八年级 · 组合几何学
已知: $A D$ 平分 $\angle C A B$, 且 $D C \perp A C, D B \perp A B$, 求证: $A B=A C$

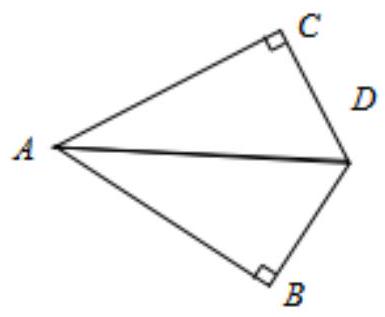
答案: 证明 $： \because \mathrm{AD}$ 平分 $\angle \mathrm{CAB}$,

$\therefore \angle \mathrm{CAD}=\angle \mathrm{BAD}$,

$\because \mathrm{DC} \perp \mathrm{AC}, \mathrm{DB} \perp \mathrm{AB}$,

$\therefore \angle \mathrm{ACD}=\angle \mathrm{ABD}=90^{\circ}$

在 $\triangle A C D$ 和 $\triangle A B D$ 中

$$
\begin{aligned}
& \left\{\begin{array}{l}
\angle C A D=\angle B A D \\
\angle C=\angle D \\
A D=A D
\end{array}\right. \\
& \therefore \triangle \mathrm{ACD} \cong \triangle \mathrm{ABD}(\mathrm{AAS}), \\
& \therefore \mathrm{AC}=\mathrm{AB} .
\end{aligned}
$$